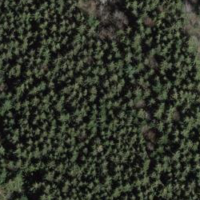
EUNIS habitat code: 43
Species observed at this site:
Petasites albus